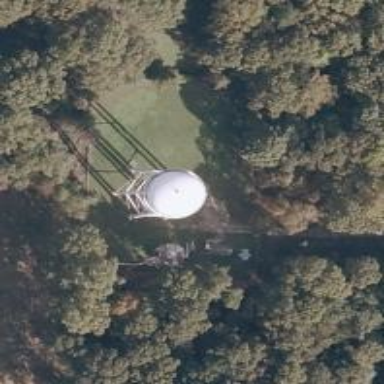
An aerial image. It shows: Water tower that is man-made.